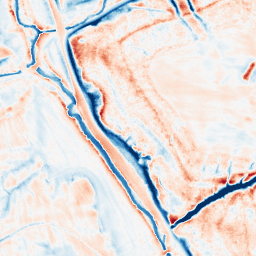
Category: classical
Decomposition family: gaussian_anisotropic
Decomposition parameters: sigma_x: 5
sigma_y: 5
Upsampling method: bicubic
Upsampling parameters: scale: 2
Upsampling scale: 2